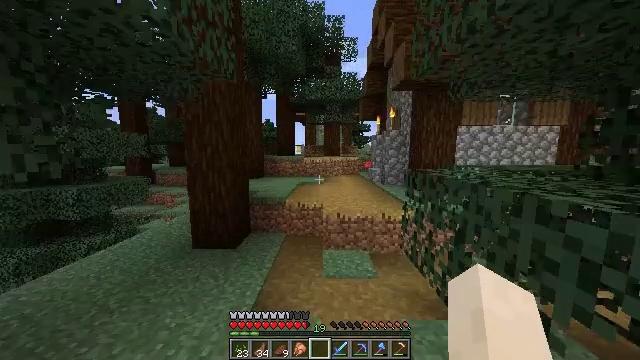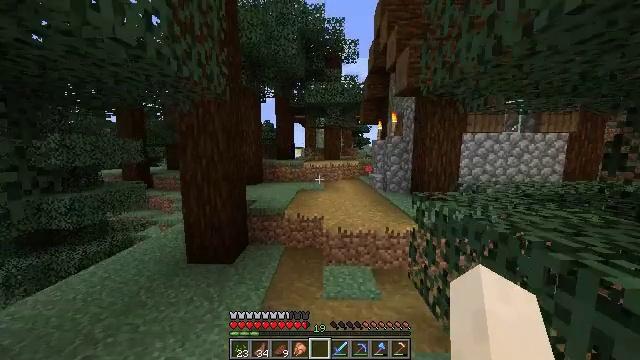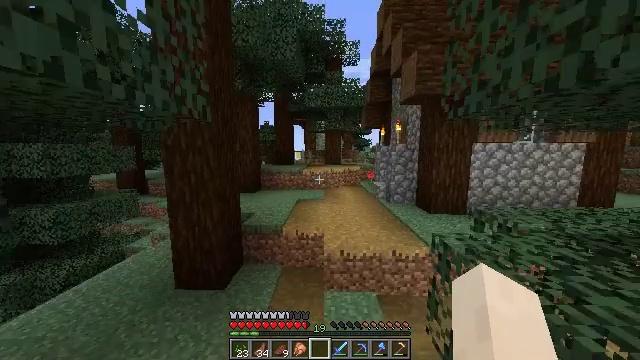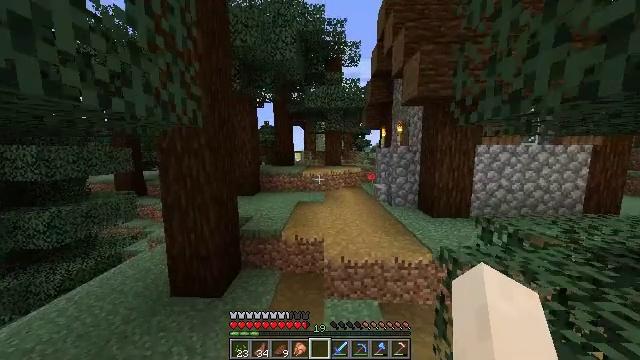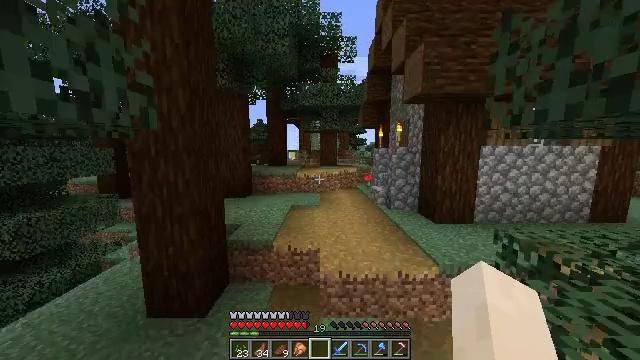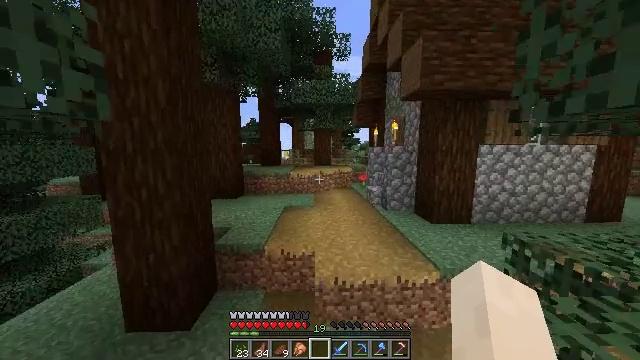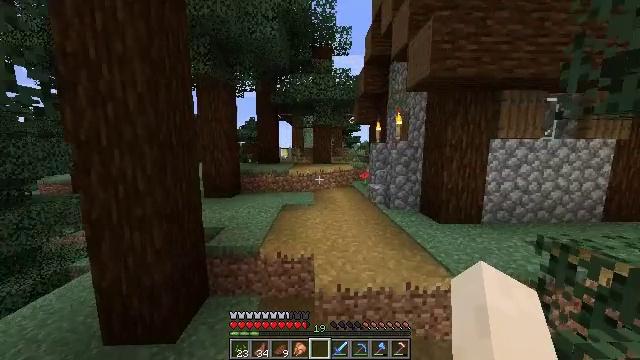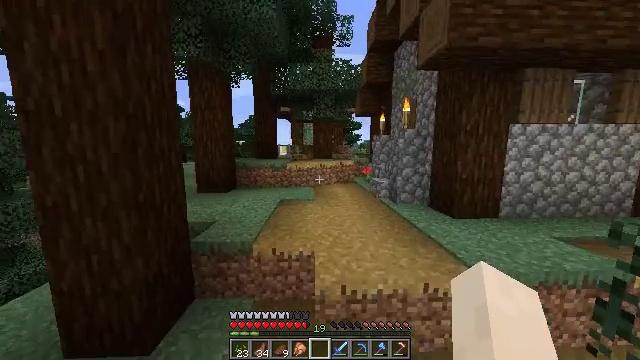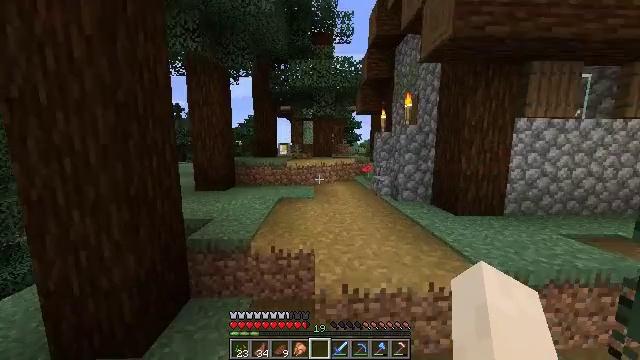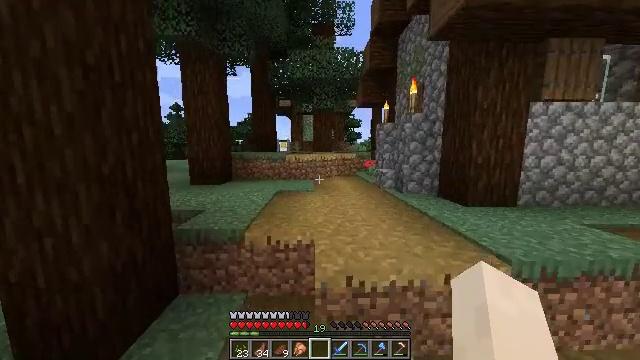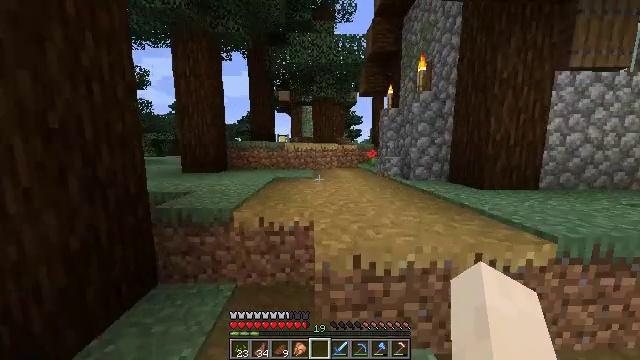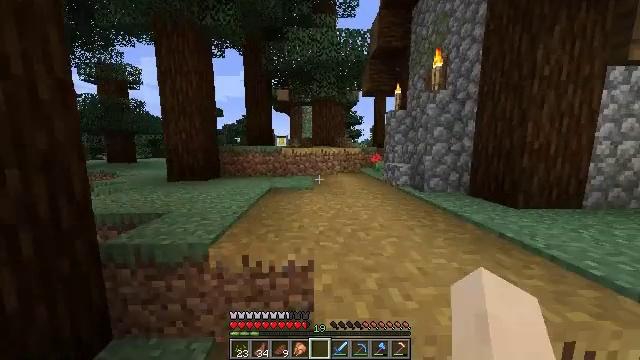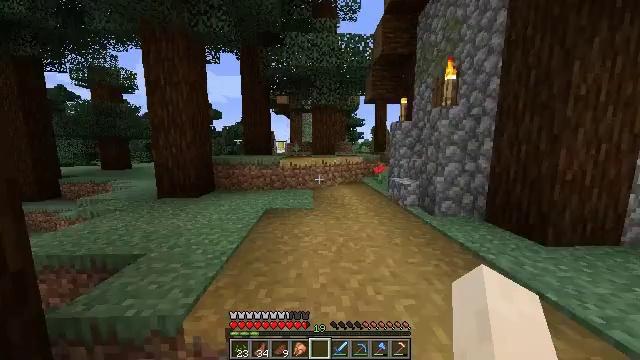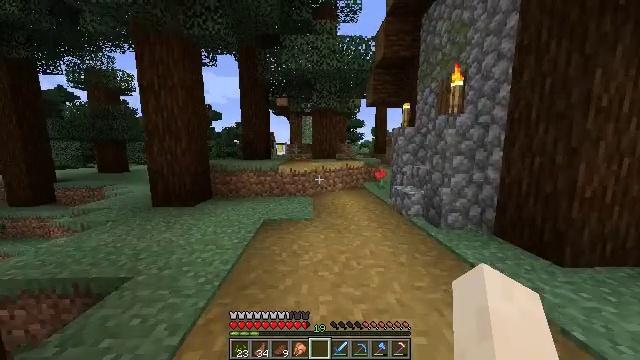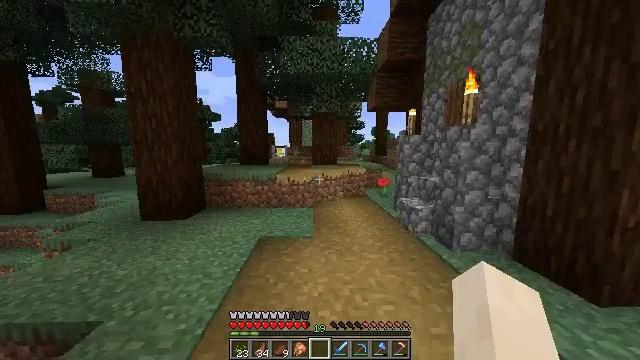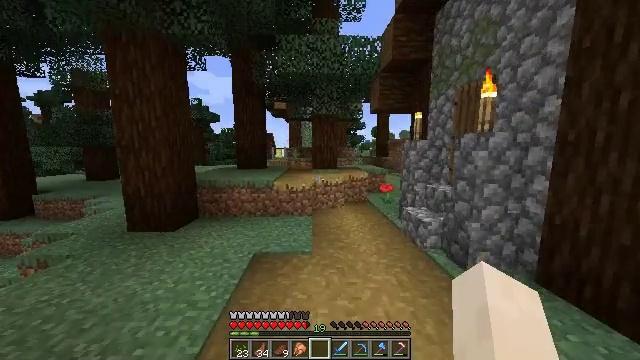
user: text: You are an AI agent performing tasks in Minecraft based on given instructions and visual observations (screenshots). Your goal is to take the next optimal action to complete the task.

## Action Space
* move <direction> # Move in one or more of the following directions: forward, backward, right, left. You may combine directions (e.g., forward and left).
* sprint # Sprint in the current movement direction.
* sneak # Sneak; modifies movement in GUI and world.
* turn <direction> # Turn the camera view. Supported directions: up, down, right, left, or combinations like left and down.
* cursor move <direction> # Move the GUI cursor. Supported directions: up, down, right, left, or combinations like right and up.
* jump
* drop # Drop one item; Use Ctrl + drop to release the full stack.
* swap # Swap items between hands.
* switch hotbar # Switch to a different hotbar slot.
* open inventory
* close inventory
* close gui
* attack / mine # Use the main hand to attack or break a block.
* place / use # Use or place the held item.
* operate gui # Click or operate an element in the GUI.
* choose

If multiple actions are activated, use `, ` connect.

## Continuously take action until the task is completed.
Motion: motion action
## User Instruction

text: Break the mature wheat plants.
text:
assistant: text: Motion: move forward, jump
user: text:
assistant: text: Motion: move forward, jump
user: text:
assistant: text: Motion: move forward, jump
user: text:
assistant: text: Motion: move forward, turn right, jump
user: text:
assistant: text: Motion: move forward, turn right, jump
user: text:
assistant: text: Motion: move forward, jump
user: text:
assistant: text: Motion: move forward, jump
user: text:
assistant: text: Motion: move forward, sprint, jump
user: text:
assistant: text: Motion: move forward, sprint, jump
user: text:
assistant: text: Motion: move forward, sprint, jump
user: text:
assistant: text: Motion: move forward, sprint, jump
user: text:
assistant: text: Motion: move forward, jump
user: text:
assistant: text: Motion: move forward, jump
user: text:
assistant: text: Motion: move forward, jump
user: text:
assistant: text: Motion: move forward, jump
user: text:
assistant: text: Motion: move forward, jump
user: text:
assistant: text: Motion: move forward, jump
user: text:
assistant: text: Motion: move forward, sprint, jump
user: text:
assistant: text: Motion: move forward, sprint, jump
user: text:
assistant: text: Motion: move forward, sprint, jump
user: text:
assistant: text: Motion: move forward, sprint, jump
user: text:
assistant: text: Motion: move forward, jump
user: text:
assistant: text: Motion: move forward, jump
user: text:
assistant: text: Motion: move forward, jump
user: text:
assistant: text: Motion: move forward, turn right, jump
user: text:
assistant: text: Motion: move forward, turn right, jump
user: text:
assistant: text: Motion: move forward, turn right, jump
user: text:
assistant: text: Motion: move forward, turn right, jump
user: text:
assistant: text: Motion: move forward, jump
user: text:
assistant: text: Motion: move forward, sprint, jump